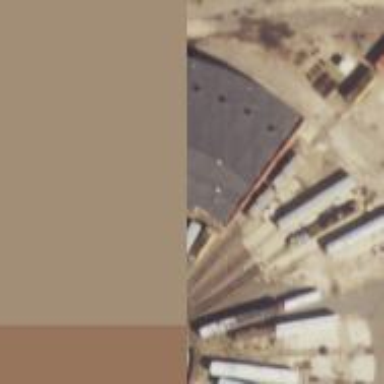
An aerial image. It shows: Railway yard in service.